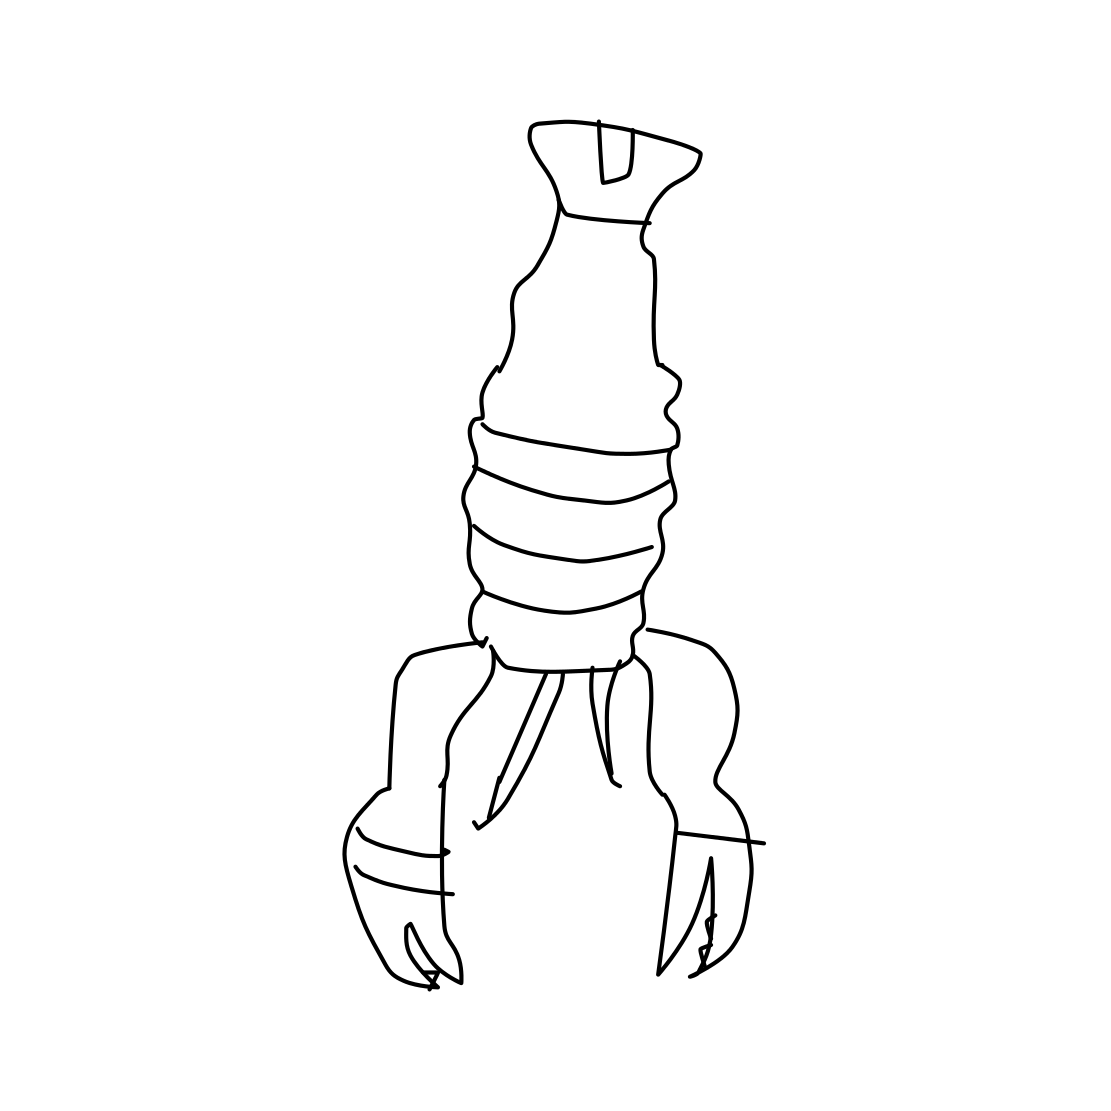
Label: lobster